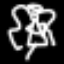
Label: angel